Question: I'm using cordova facebook connect plugin for user authentication into my app. My problem is, I still don't know how to disable default error message if user cancel the login or share to facebook.

I already disable all alert message in facebook-js-sdk.js file, but still occurring.
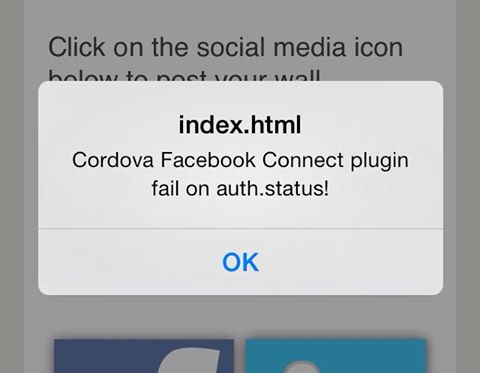
Answer: Yes. It's working perfect.
Go to FacebookConnectPlugin.m file, find this function
'''
- (void) showDialog:(CDVInvokedUrlCommand*)command
'''
Replace with this code inside that function.
'''
// Save the callback ID
self.dialogCallbackId = command.callbackId;
NSMutableDictionary *options = [[command.arguments lastObject] mutableCopy];
NSString* method = [[NSString alloc] initWithString:[options objectForKey:@"method"]];
if ([options objectForKey:@"method"]) {
[options removeObjectForKey:@"method"];
}
__block BOOL paramsOK = YES;
NSMutableDictionary *params = [[NSMutableDictionary alloc] init];
[options enumerateKeysAndObjectsUsingBlock:^(id key, id obj, BOOL *stop) {
if ([obj isKindOfClass:[NSString class]]) {
params[key] = obj;
} else {
NSError *error;
NSData *jsonData = [NSJSONSerialization
dataWithJSONObject:obj
options:0
error:&error];
if (!jsonData) {
paramsOK = NO;
// Error
*stop = YES;
}
params[key] = [[NSString alloc]
initWithData:jsonData
encoding:NSUTF8StringEncoding];
}
}];
if (!paramsOK) {
CDVPluginResult *pluginResult = [CDVPluginResult resultWithStatus:CDVCommandStatus_ERROR
messageAsString:@"Error completing dialog."];
[self.commandDelegate sendPluginResult:pluginResult callbackId:self.dialogCallbackId];
} else {
// Show the web dialog
[FBWebDialogs
presentDialogModallyWithSession:FBSession.activeSession
dialog:method parameters:params
handler:^(FBWebDialogResult result, NSURL *resultURL, NSError *error) {
CDVPluginResult* pluginResult = nil;
if (error) {
// Dialog failed with error
pluginResult = [CDVPluginResult resultWithStatus:CDVCommandStatus_ERROR
messageAsString:@"Error completing dialog."];
} else {
if (result == FBWebDialogResultDialogNotCompleted) {
// User clicked the "x" icon to Cancel
//pluginResult = [CDVPluginResult resultWithStatus:CDVCommandStatus_ERROR
//messageAsString:@"User cancelled."];
} else {
// Send the URL parameters back, for a requests dialog, the "request" parameter
// will include the resluting request id. For a feed dialog, the "post_id"
// parameter will include the resulting post id.
NSDictionary *params = [self parseURLParams:[resultURL query]];
pluginResult = [CDVPluginResult resultWithStatus:CDVCommandStatus_OK messageAsDictionary:params];
}
}
[self.commandDelegate sendPluginResult:pluginResult callbackId:self.dialogCallbackId];
}];
[super writeJavascript:nil];
}
// For optional ARC support
#if __has_feature(objc_arc)
#else
[method release];
[params release];
[options release];
#endif
'''